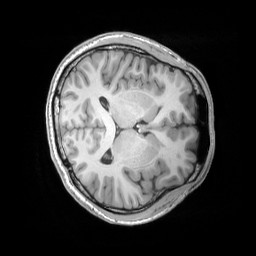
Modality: T1w
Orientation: axial
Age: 24
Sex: male
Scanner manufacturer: siemens
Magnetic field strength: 3 T
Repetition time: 2.53 s
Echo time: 0.00326 s